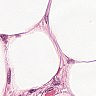
Metastatic tissue present: no